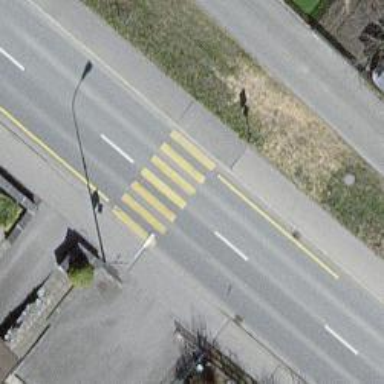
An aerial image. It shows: Zebra crossing on the road.